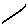
Label: line